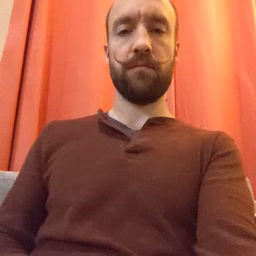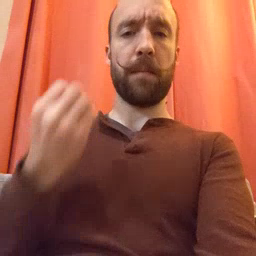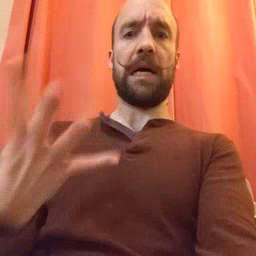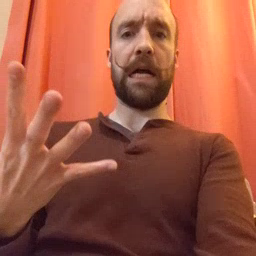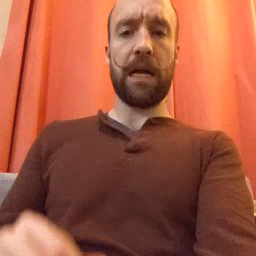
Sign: many